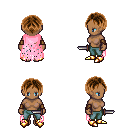
a pixel art fantasy rpg character, female body template, human, dark skin, pink tattered cape, teal pants, brown parted hairstyle, leather bracers, gold boots, dagger, four views (front, back, left, right), 2x2 character sprite sheet, small pixel art, hard edges, no anti-aliasing